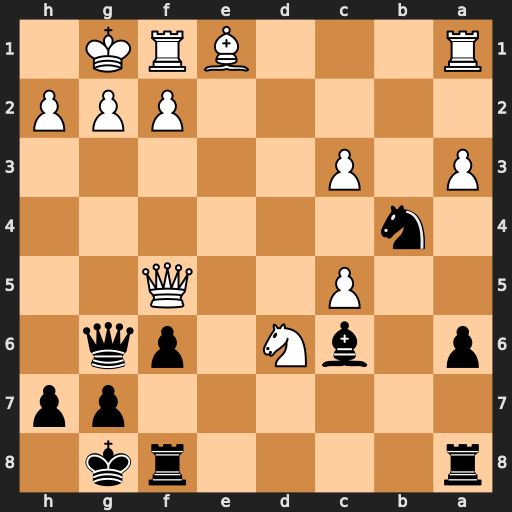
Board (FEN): r4rk1/6pp/p1bN1pq1/2P2Q2/1n6/P1P5/5PPP/R3BRK1
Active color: b
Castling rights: -
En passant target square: -
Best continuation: Qxg2#